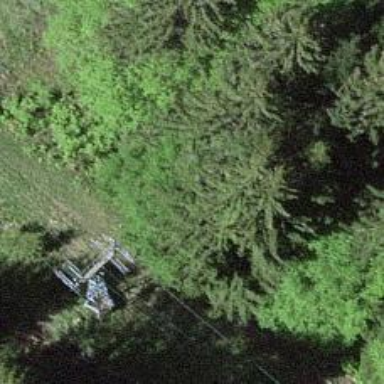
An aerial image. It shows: Pylon used for aerialway.